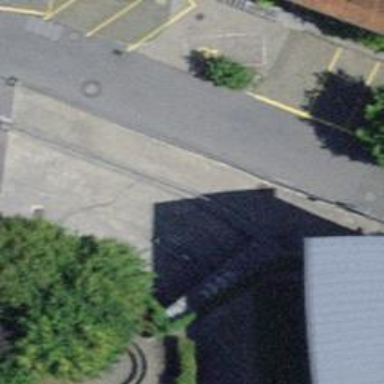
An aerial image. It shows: Parking area.